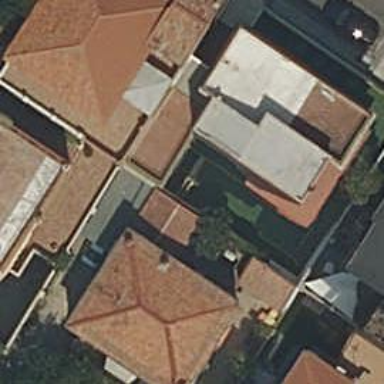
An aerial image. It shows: Hipped-roof house.